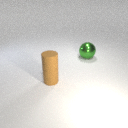
large green metal sphere to the right of small brown rubber cylinder